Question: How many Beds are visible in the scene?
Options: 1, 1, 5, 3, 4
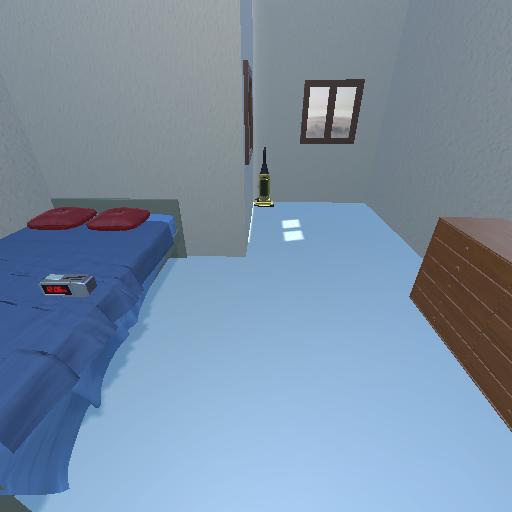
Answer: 1